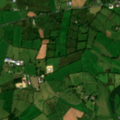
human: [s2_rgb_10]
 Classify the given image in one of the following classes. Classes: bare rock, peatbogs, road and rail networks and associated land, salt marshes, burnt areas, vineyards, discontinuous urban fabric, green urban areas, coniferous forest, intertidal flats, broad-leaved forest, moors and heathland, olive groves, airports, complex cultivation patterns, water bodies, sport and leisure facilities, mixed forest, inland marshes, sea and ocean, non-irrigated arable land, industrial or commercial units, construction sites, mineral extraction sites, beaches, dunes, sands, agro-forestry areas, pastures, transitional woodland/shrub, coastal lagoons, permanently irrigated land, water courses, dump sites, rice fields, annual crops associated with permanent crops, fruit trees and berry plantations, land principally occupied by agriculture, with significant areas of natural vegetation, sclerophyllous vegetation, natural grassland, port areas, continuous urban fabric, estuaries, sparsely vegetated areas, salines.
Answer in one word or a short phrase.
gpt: pastures, land principally occupied by agriculture, with significant areas of natural vegetation